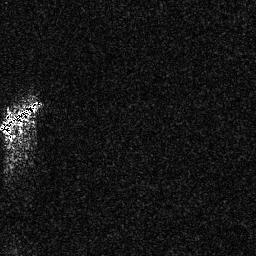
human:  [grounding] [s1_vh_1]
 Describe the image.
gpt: In the satellite image, there is  <ref>1 medium ship </ref> <box>[[0, 38, 16, 52, 0]]</box> located at left.